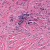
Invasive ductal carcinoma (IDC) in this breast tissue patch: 1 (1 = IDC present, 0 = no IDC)